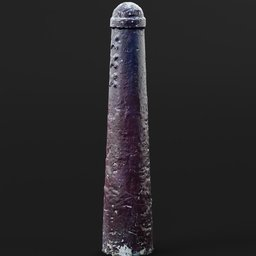
Label: architecture